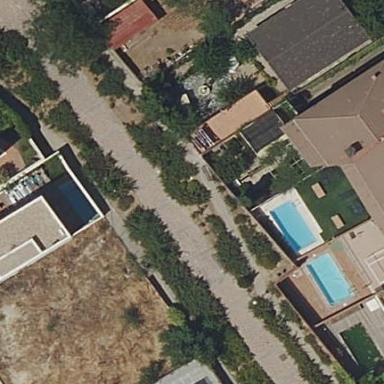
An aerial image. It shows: Garden with kerb border.